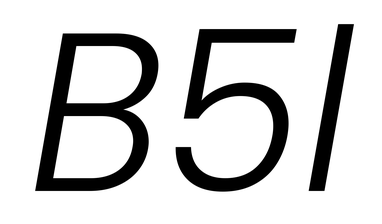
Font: Poppins-LightItalic